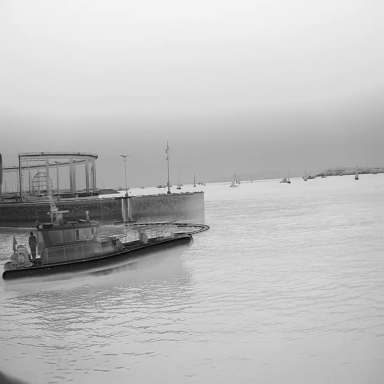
There is a canoe in the infrared image.